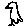
Label: bird